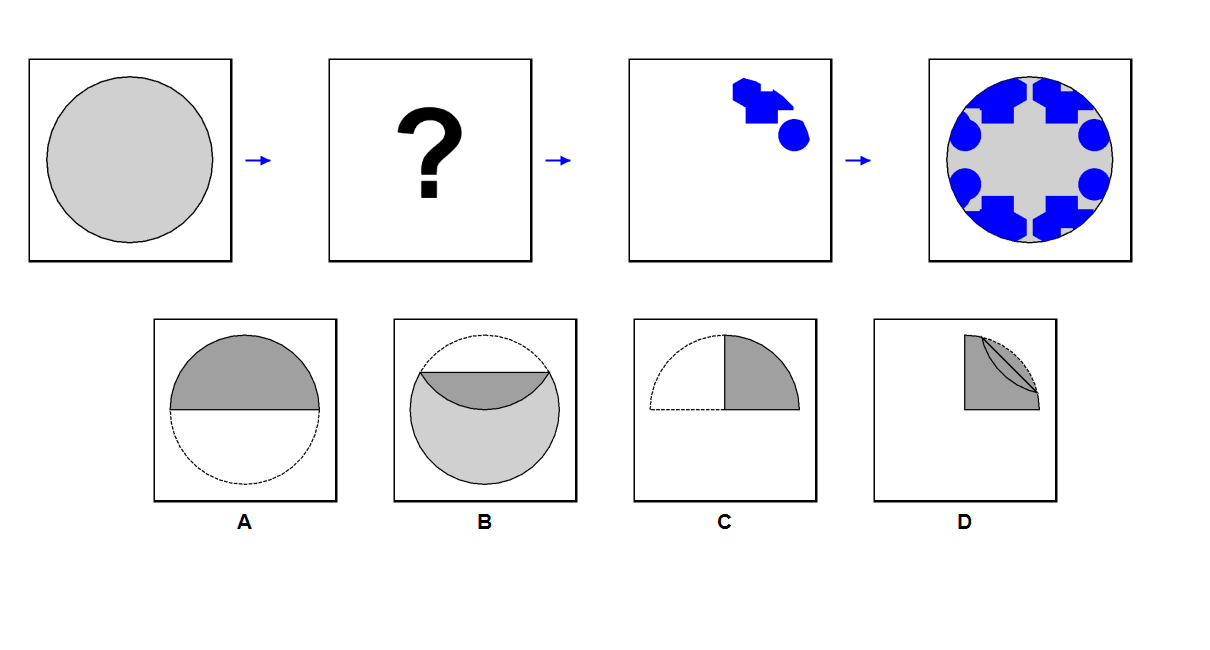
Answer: B